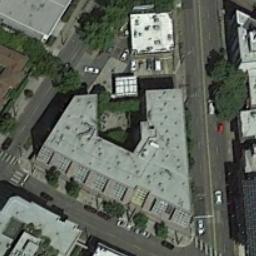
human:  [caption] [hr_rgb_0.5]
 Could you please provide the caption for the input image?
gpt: In a business district there are several tall buildings of different shapes and several roads with many cars and many trees .

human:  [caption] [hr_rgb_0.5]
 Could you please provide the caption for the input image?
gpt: The commercial area is near the road with many cars .

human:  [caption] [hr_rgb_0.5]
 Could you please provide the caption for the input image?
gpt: A commercial area has some buildings of different shapes is surrounded by some roads .

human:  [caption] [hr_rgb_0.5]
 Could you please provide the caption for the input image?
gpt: There are three trees in the picture .

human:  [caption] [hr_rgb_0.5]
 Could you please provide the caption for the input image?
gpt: There are buildings with gray roofs and a white building on a commercial area .